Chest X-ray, AP view. Patient: 28 years old, sex F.
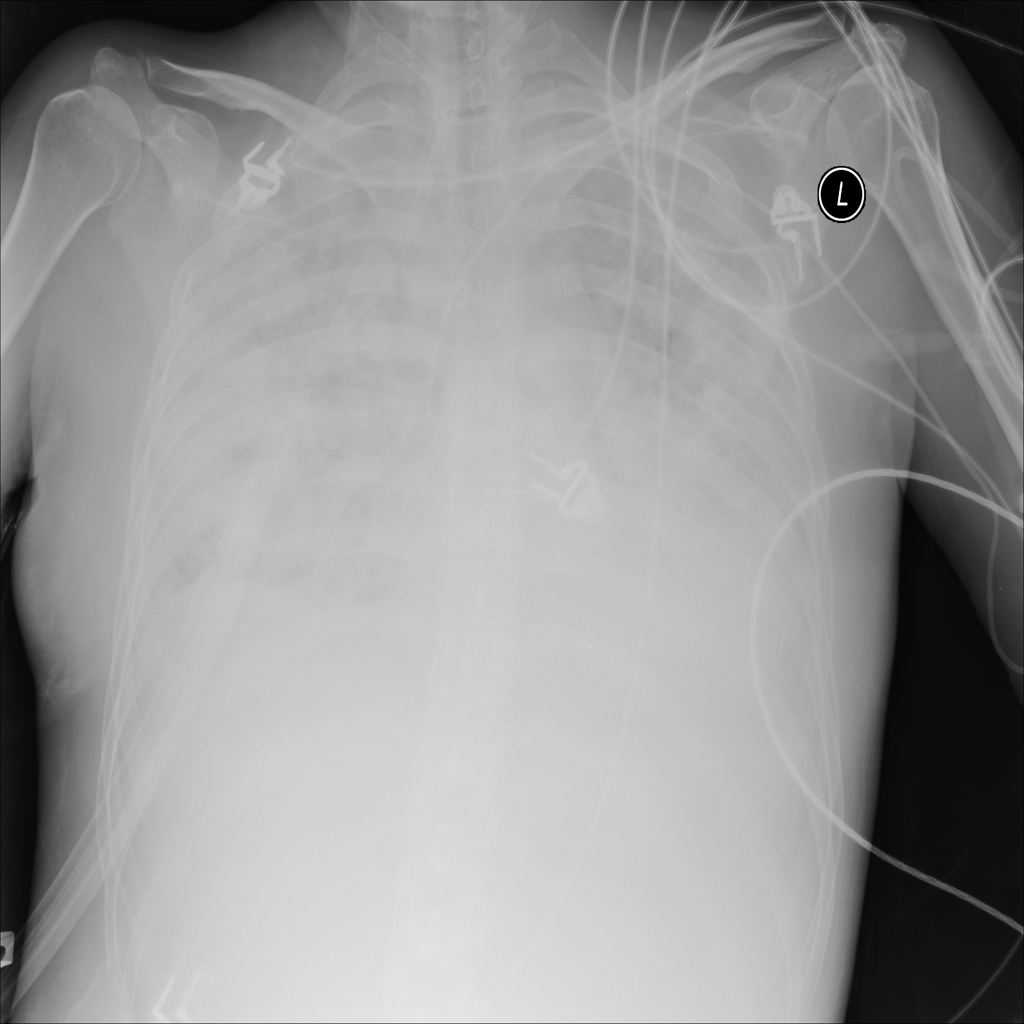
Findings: Consolidation